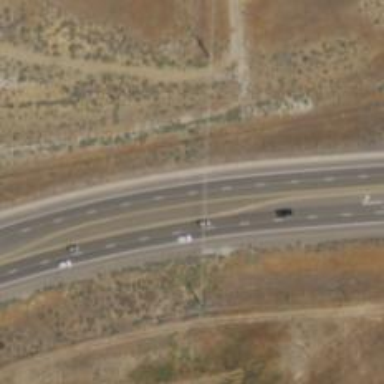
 surfaced with asphalt. This highway has expressway feature."